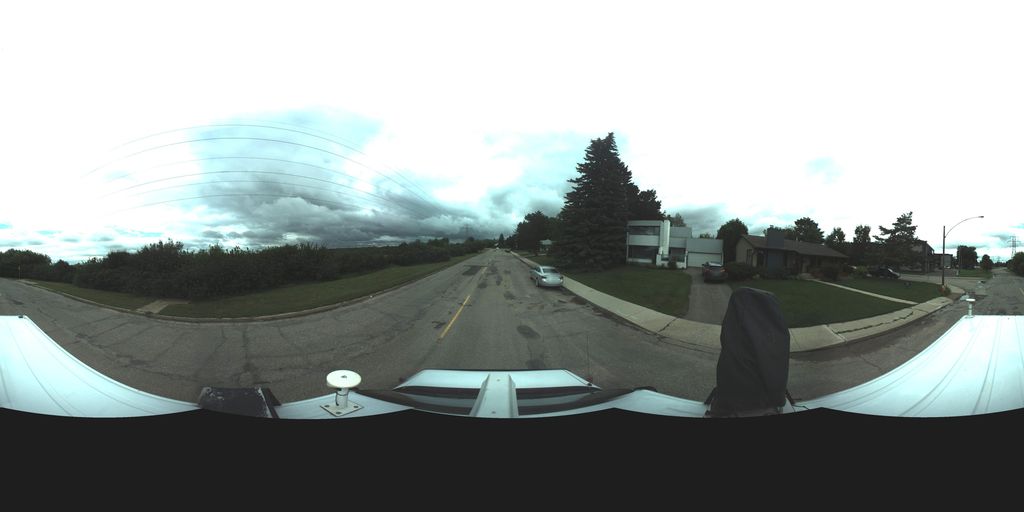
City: saskatoon